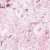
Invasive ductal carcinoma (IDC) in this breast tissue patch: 0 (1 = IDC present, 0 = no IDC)